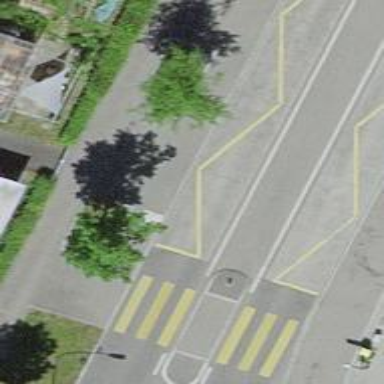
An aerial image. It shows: Paved platform for public transport with raised kerb.